Question: Our company is currently using TFS 2008. We installed TFS 2012 on a different Windows server and restored all the team projects from the backup (TFS 2008). Then we upgraded to TFS 2013 on that Windows server. The URL to this new TFS server is also different. When we connect to TFS 2013 using VS 2012 (because we want the developers to UAT the changes), we cannot connect back to TFS 2008, and get this error:

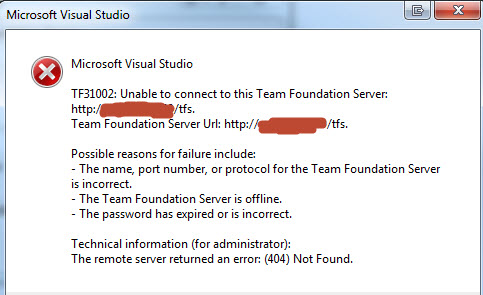
Answer: You can try cleaning up TFS client cache. You'll have to delete this folder:
'c:\Users\<account name>\AppData\Local\Microsoft\Team Foundation\' on the VS machines.